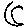
Label: moon